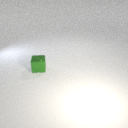
small green metal cube